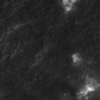
Label: not_dusty